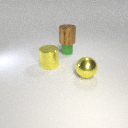
large yellow metal cylinder to the left of small green rubber cylinder